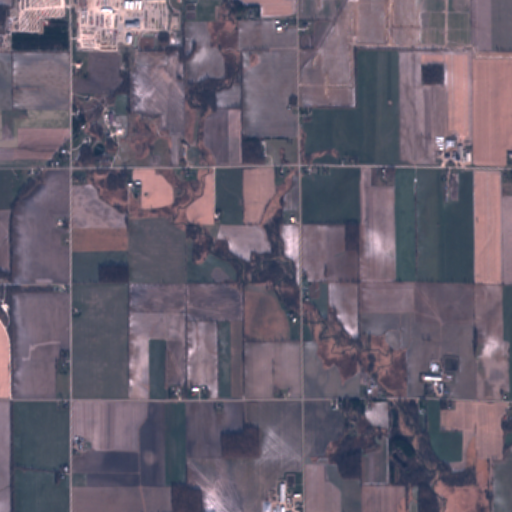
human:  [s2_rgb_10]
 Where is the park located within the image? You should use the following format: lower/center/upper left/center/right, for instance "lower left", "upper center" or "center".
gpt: The park is located in the upper left of the image.
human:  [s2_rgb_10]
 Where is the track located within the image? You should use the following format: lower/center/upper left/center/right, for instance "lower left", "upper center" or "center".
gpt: There is no track in the image.